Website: apple
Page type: store-pickup
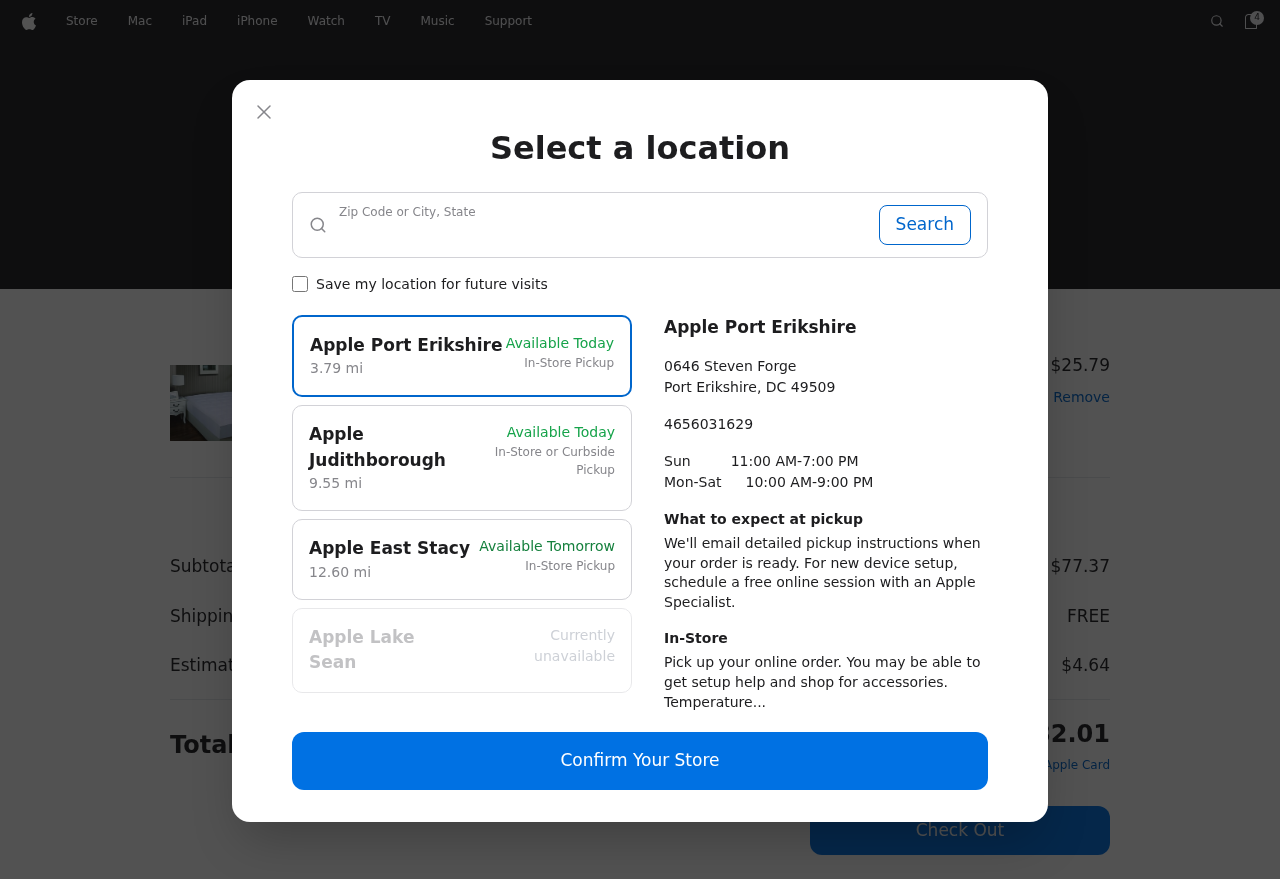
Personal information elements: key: PII_CITY_STATE
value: East Rachelview, DC
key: PII_LOCATION1_CITY
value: Apple Port Erikshire
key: PII_LOCATION1_CITY_STATE_ZIP
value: Port Erikshire, DC 49509
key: PII_LOCATION1_STREET
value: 0646 Steven Forge
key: PII_LOCATION2_CITY
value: Apple Judithborough
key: PII_LOCATION3_CITY
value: Apple East Stacy
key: PII_LOCATION4_CITY
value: Apple Lake Sean
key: PII_PHONE
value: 4656031629
Product elements: key: PRODUCT1_NAME
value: Pike Street Microfiber Pillowtop Twin Mattress Pad
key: PRODUCT1_PRICE
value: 25.79
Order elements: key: ORDER_NUM_ITEMS
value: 4
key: ORDER_TOTAL
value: $82.01
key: ORDER_SUBTOTAL
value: $77.37
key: ORDER_SHIPPING_COST
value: FREE
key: ORDER_TAX
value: $4.64
Search elements: key: SEARCH_CITY_STATE
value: East Rachelview, DC